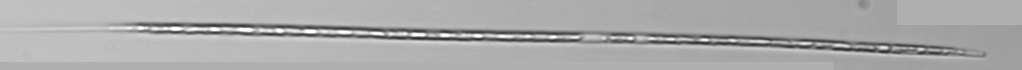
Label: Rhizosolenia